Question: I want to queue dependant tasks across several flows that need to be processed in order (in each flow). The flows can be processed in parallel.
To be specific, let's say I need two queues and I want the tasks in each queue to be processed in order. Here is sample pseudocode to illustrate the desired behavior:
'''
Queue1_WorkItem wi1a=...;
enqueue wi1a;
... time passes ...
Queue1_WorkItem wi1b=...;
enqueue wi1b; // This must be processed after processing of item wi1a is complete
... time passes ...
Queue2_WorkItem wi2a=...;
enqueue wi2a; // This can be processed concurrently with the wi1a/wi1b
... time passes ...
Queue1_WorkItem wi1c=...;
enqueue wi1c; // This must be processed after processing of item wi1b is complete
'''
Here is a diagram with arrows illustrating dependencies between work items:

The question is how do I do this using C# 4.0/.NET 4.0? Right now I have two worker threads, one per queue and I use a 'BlockingCollection<>' for each queue. I would like to instead leverage the .NET thread pool and have worker threads process items concurrently (across flows), but serially within a flow. In other words I would like to be able to indicate that for example wi1b depends on completion of wi1a, without having to track completion and remember wi1a, when wi1b arrives. In other words, I just want to say, "I want to submit a work item for queue1, which is to be processed serially with other items I have already submitted for queue1, but possibly in parallel with work items submitted to other queues".
I hope this description made sense. If not please feel free to ask questions in the comments and I will update this question accordingly.
Thanks for reading.
To summarize "flawed" solutions so far, here are the solutions from the answers section that I cannot use and the reason(s) why I cannot use them:
TPL tasks require specifying the antecedent task for a 'ContinueWith()'. I do not want to maintain knowledge of each queue's antecedent task when submitting a new task.
TDF ActionBlocks looked promising, but it would appear that items posted to an ActionBlock are processed in parallel. I need for the items for a particular queue to be processed serially.
RE: ActionBlocks
It would appear that setting the 'MaxDegreeOfParallelism' option to one prevents parallel processing of work items submitted to a single 'ActionBlock'. Therefore it seems that having an 'ActionBlock' per queue solves my problem with the only disadvantage being that this requires the installation and deployment of the TDF library from Microsoft and I was hoping for a pure .NET 4.0 solution. So far, this is the candidate accepted answer, unless someone can figure out a way to do this with a pure .NET 4.0 solution that doesn't degenerate to a worker thread per queue (which I am already using).
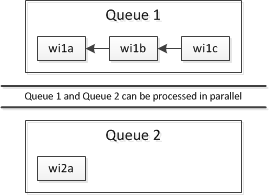
Answer: I understand you have many queues and don't want to tie up threads. You could have an <URL> per queue. The ActionBlock automates most of what you need: It processes work items serially, and only starts a Task when work is pending. When no work is pending, no Task/Thread is blocked.